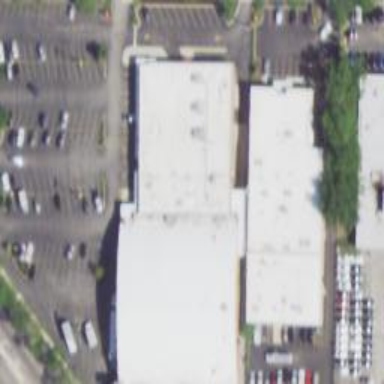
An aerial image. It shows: Retail building.